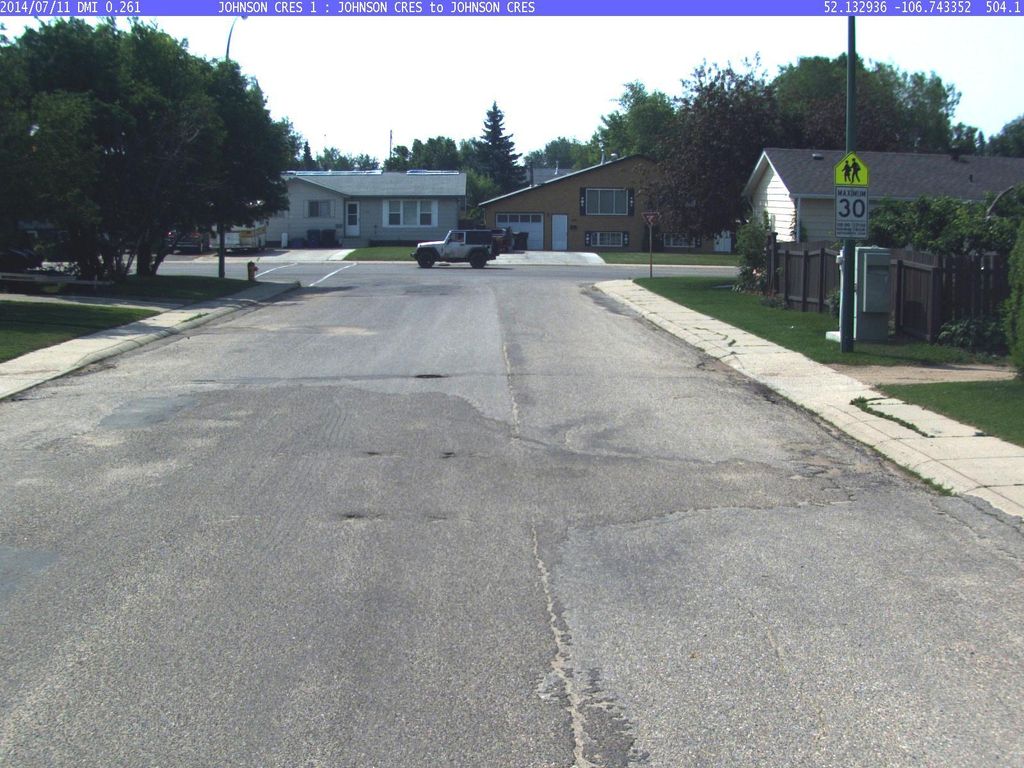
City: saskatoon